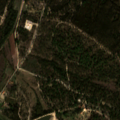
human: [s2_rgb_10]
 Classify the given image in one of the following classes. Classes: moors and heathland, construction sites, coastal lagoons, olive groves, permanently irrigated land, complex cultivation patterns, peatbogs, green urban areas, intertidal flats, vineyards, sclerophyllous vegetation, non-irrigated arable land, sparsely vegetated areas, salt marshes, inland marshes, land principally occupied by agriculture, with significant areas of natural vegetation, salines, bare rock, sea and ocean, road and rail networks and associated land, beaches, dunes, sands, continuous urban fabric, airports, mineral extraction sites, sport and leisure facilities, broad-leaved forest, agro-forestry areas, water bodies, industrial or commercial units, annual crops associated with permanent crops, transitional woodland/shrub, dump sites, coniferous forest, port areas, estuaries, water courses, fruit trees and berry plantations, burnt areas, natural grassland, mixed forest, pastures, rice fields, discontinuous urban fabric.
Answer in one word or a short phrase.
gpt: pastures, complex cultivation patterns, coniferous forest, mixed forest, transitional woodland/shrub